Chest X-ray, AP view. Patient: 19 years old, sex M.
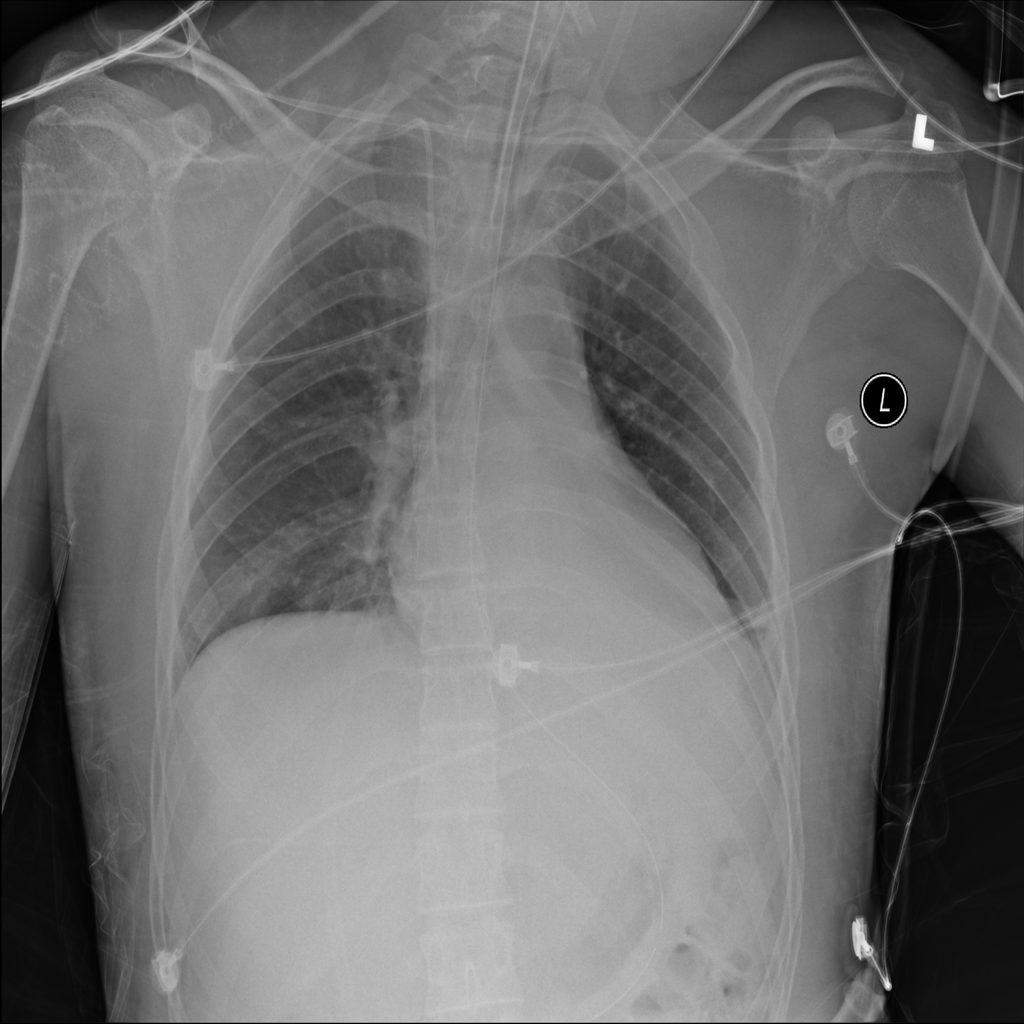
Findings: Infiltration